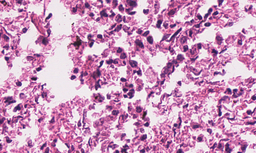
Tumor epithelial tissue: no
Tumor-associated stroma tissue: no
Normal tissue: yes